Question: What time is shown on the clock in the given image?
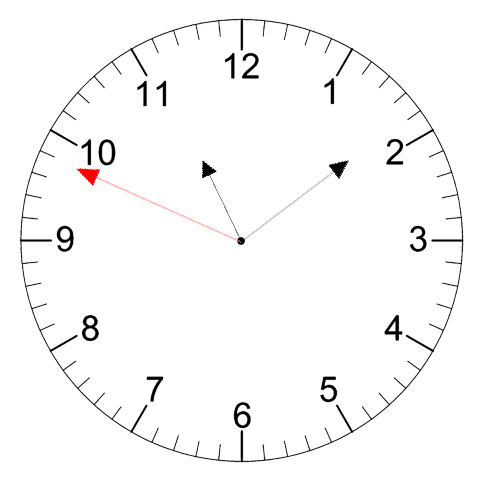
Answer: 11:08:49